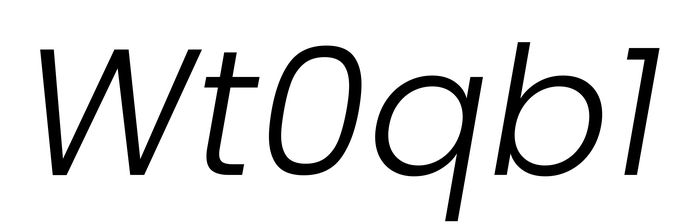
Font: Poppins-LightItalic